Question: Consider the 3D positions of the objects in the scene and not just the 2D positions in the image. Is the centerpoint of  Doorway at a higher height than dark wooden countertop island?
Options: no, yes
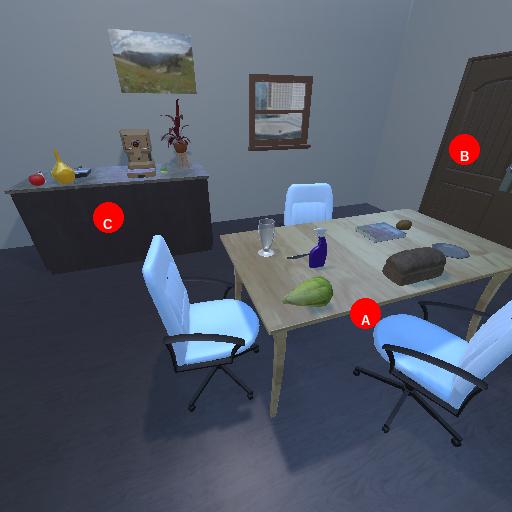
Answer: no